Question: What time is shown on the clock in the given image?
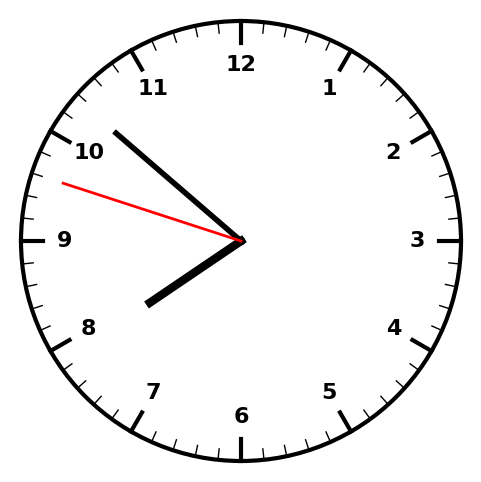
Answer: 07:51:48